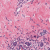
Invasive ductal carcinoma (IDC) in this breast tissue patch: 0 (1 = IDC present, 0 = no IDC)